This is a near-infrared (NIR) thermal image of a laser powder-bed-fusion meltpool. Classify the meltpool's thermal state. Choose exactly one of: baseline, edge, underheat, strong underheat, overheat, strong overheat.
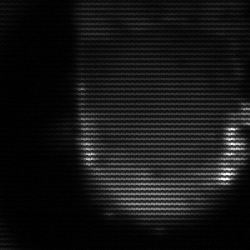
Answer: baseline